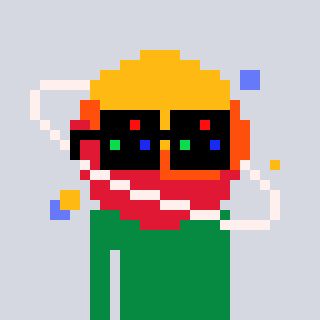
a pixel art character with square black sunglasses, a saturn-shaped head and a green-colored body on a cool background